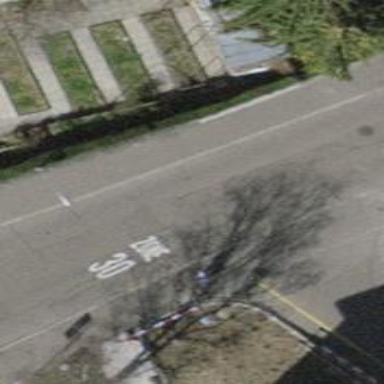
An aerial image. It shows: Residential road with asphalt surface. There are separate sidewalks on both sides of the road.